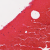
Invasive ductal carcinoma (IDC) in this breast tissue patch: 0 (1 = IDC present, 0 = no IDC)